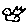
Label: bird